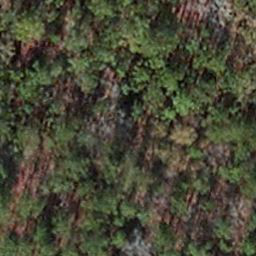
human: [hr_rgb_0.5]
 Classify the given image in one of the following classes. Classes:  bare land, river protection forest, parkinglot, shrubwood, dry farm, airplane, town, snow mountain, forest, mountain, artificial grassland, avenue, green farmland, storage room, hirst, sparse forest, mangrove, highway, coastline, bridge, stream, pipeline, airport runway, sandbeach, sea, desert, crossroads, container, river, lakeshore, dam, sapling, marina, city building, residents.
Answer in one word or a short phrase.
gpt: sapling